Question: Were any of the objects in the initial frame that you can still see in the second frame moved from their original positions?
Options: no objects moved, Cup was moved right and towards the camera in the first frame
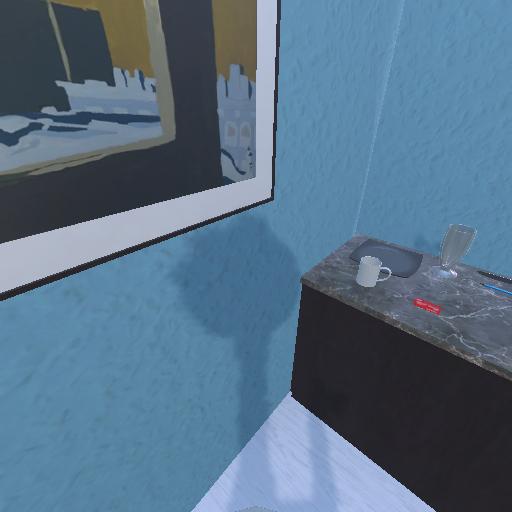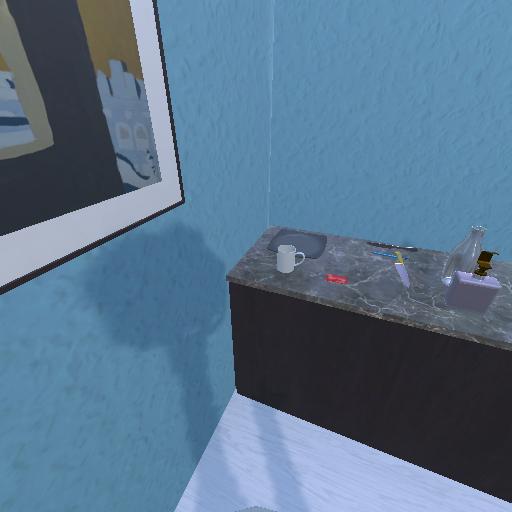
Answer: no objects moved